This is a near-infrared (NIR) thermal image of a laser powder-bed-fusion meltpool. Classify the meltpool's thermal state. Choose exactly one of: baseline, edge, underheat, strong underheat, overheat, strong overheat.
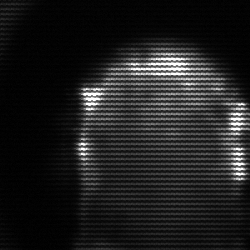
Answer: baseline